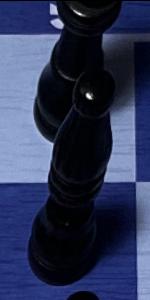
Label: Bishop_Black